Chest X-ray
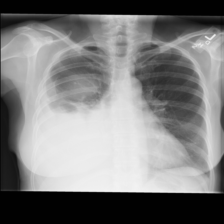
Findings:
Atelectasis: negative
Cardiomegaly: negative
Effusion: negative
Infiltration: negative
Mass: positive
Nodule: negative
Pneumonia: negative
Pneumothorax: negative
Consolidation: negative
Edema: negative
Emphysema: negative
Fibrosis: negative
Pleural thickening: negative
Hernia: negative